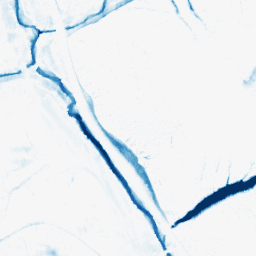
Category: morphological
Decomposition family: morphological_ellipse
Decomposition parameters: operation: closing
width: 20
height: 10
Upsampling method: quintic
Upsampling parameters: scale: 4
Upsampling scale: 4